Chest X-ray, PA view. Patient: 51 years old, sex M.
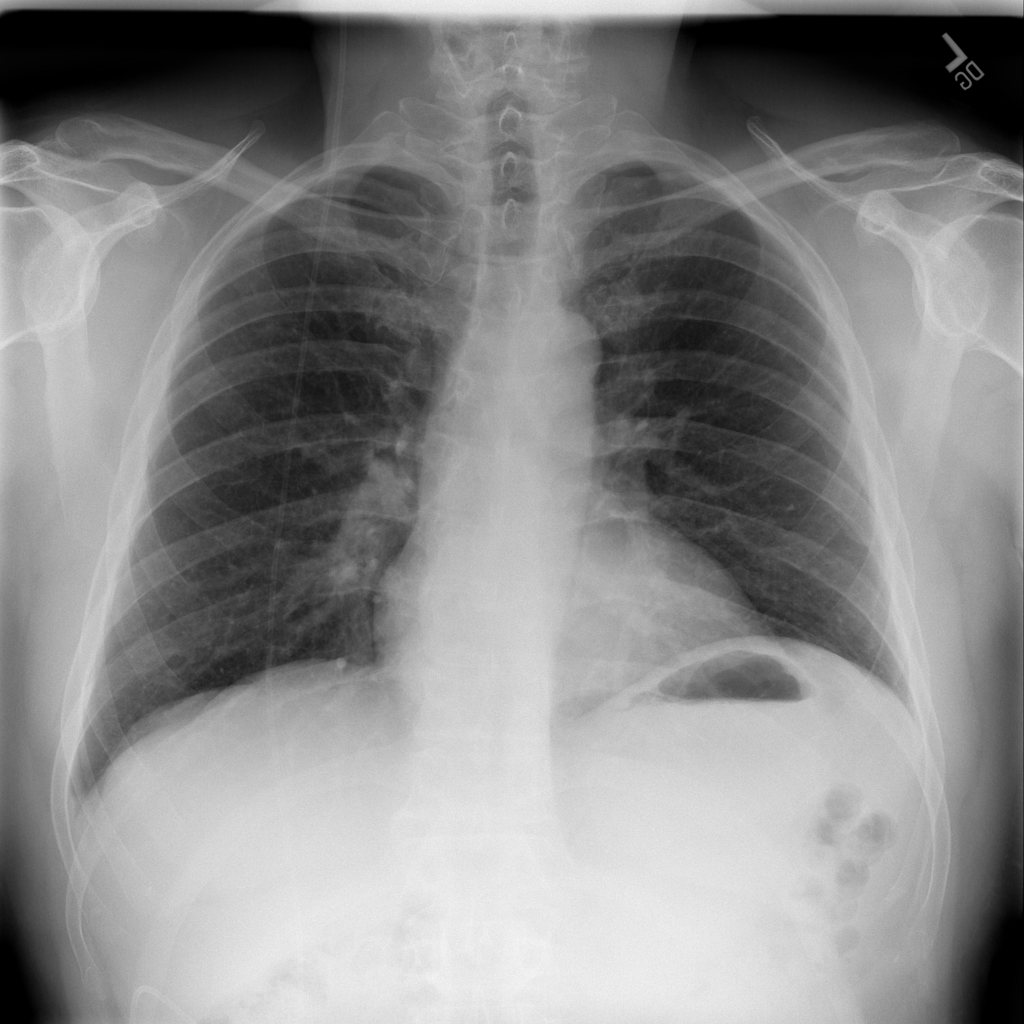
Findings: No Finding